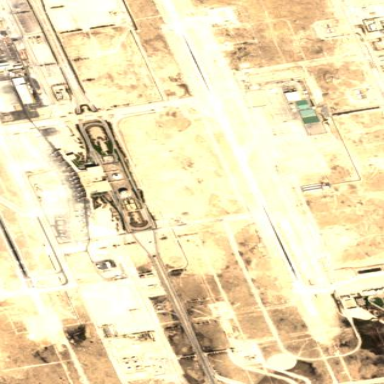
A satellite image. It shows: The area is taxiway in the airport.